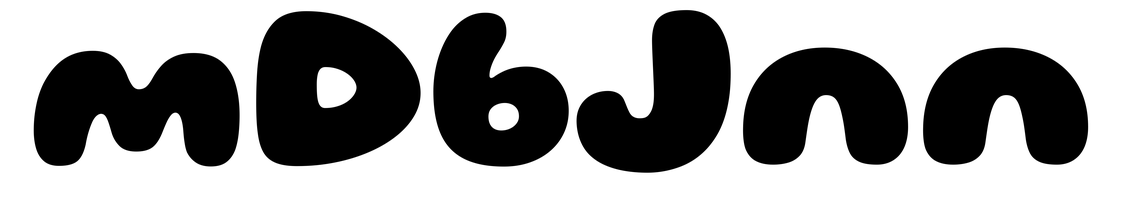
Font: Gluten_ExtraBold